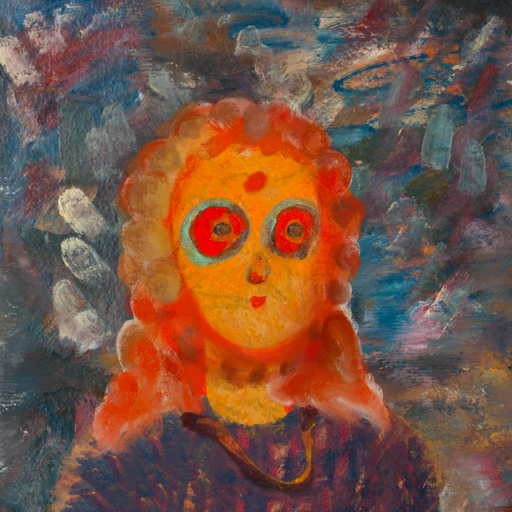
Background: Boggyland, Head And Neck Front: Sisters, Face Front: Sisters, Bust: In_The_Sun, Hair Front: Rupkatha, Head Accessory: Blank, Second Necklace: Comrade, Necklace: Blank, Baby: Blank